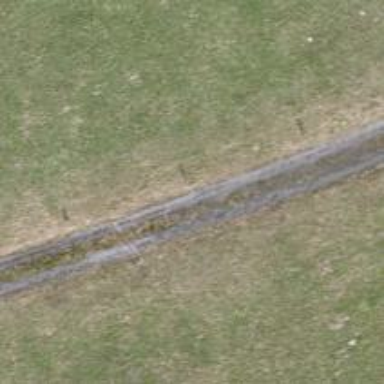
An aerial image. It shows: Gravel track with grade2 quality.